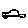
Label: car